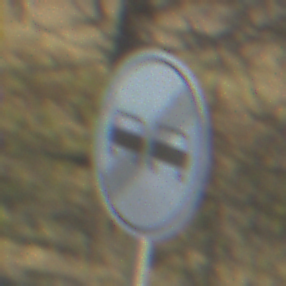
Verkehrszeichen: EndeUeberholverbot
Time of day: MorningAfternoon
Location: Outdoor (Nature)
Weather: Clear
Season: NotSpecified
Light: Natural